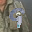
Label: 9